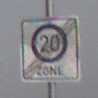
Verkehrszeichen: EndeZone20
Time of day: MorningAfternoon
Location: Outdoor (Nature)
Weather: PartlyCloudy
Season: NotSpecified
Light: Natural